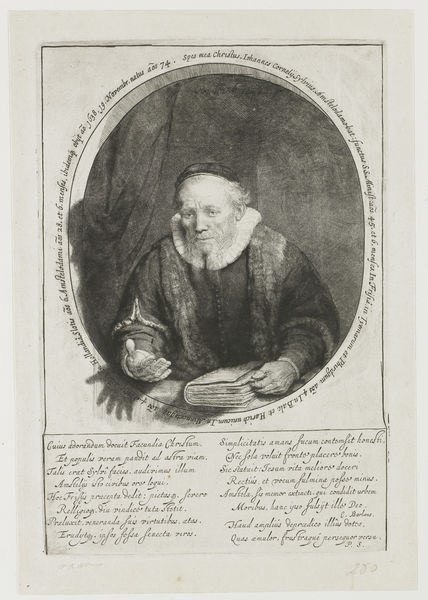
Titel: De predikant Jan Cornelis Sylvius
Künstler: Rembrandt Harmensz. van Rijn
Standort: Amsterdam
Institution: Rijksmuseum
Schlagwörter: portrait